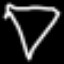
Label: diamond